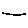
Label: line